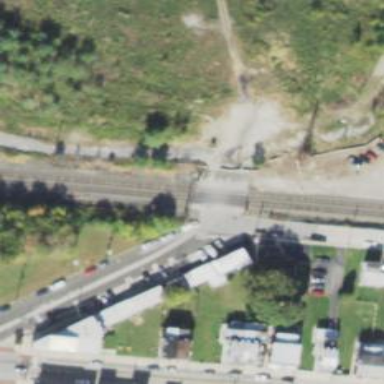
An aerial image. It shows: Level crossing with lights and barriers.